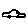
Label: car